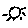
Label: sun